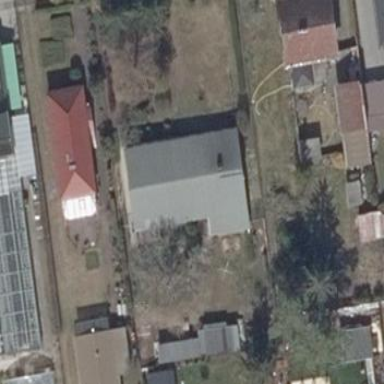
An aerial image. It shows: Detached building.